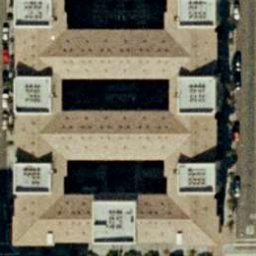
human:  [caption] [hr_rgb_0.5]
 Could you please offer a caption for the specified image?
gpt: Buildings and roads .

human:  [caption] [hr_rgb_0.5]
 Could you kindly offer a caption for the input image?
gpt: There are some cars on the road beside the buildings .

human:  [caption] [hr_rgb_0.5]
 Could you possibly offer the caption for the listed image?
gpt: There are some buildings arranged neatly .

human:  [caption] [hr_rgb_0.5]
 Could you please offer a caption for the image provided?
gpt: There are buildings and roads .

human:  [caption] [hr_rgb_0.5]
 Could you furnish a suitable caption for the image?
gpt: The cars parked on the roadside outside the buildings .